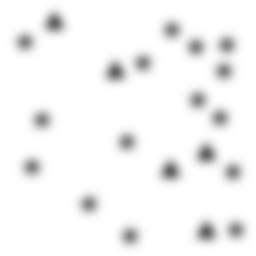
Squares: 0
Triangles: 5
Stars: 15
Total shapes: 20